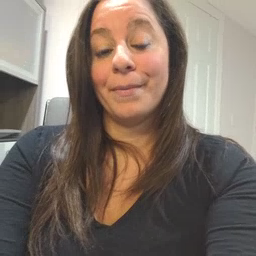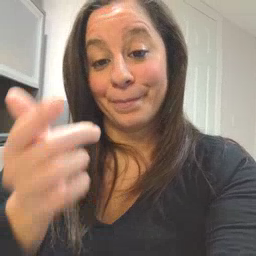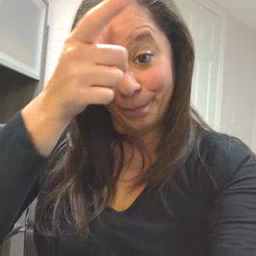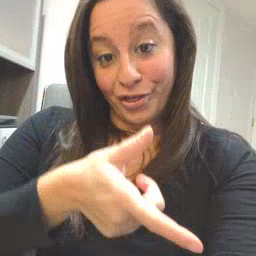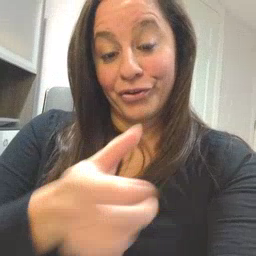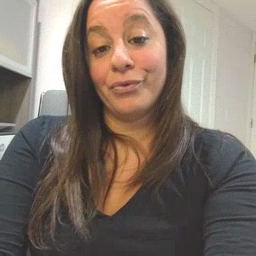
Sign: brother